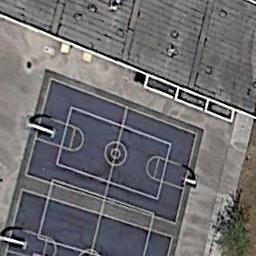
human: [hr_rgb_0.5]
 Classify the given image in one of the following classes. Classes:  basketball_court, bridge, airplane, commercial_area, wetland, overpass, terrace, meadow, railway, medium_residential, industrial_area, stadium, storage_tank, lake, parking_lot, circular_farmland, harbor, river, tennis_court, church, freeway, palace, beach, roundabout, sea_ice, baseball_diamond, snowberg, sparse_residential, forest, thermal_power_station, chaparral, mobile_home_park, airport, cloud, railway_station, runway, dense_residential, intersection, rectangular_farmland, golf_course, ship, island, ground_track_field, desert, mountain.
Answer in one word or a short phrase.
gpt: basketball_court